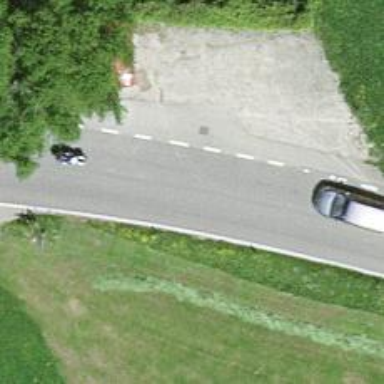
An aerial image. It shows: Tertiary road with asphalt surface and no sidewalk.